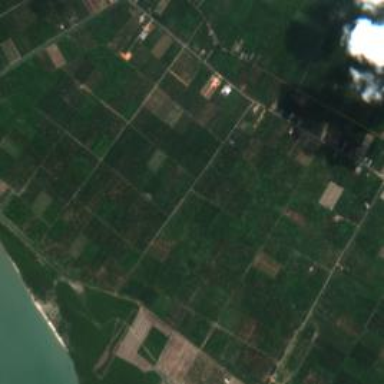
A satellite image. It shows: Orchard filled with coconut palms and oil palms.